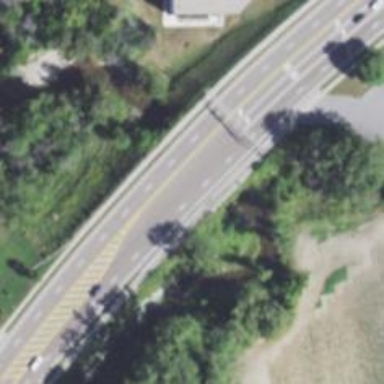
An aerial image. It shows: Trunk highway with bridge.